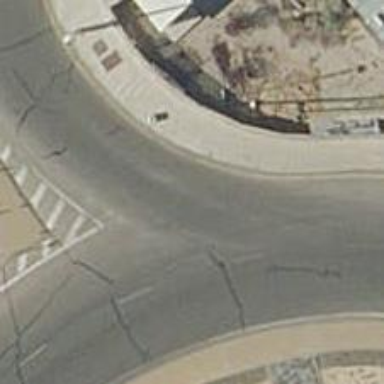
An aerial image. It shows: Residential road with roundabout.